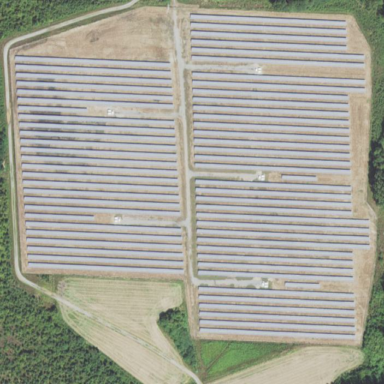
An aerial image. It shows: Solar power plant with photovoltaic technology surrounded by fence.